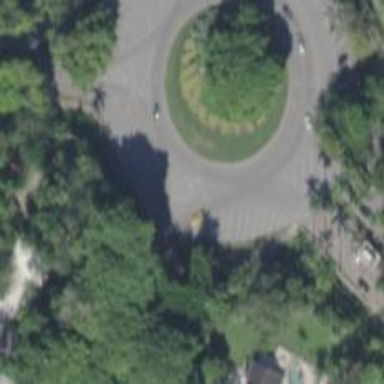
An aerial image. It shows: Secondary road with asphalt surface leading to roundabout. There is separate sidewalk for pedestrians.